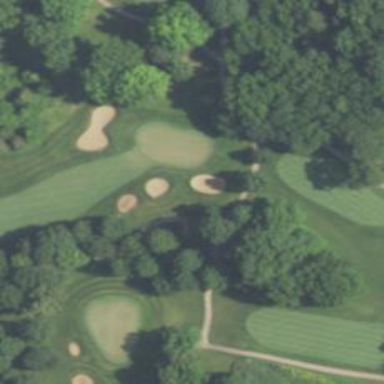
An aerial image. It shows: Golf hole.